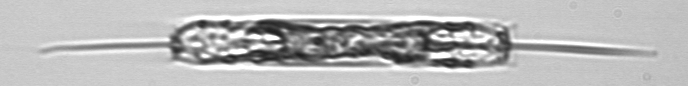
Label: Ditylum_brightwellii